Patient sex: F
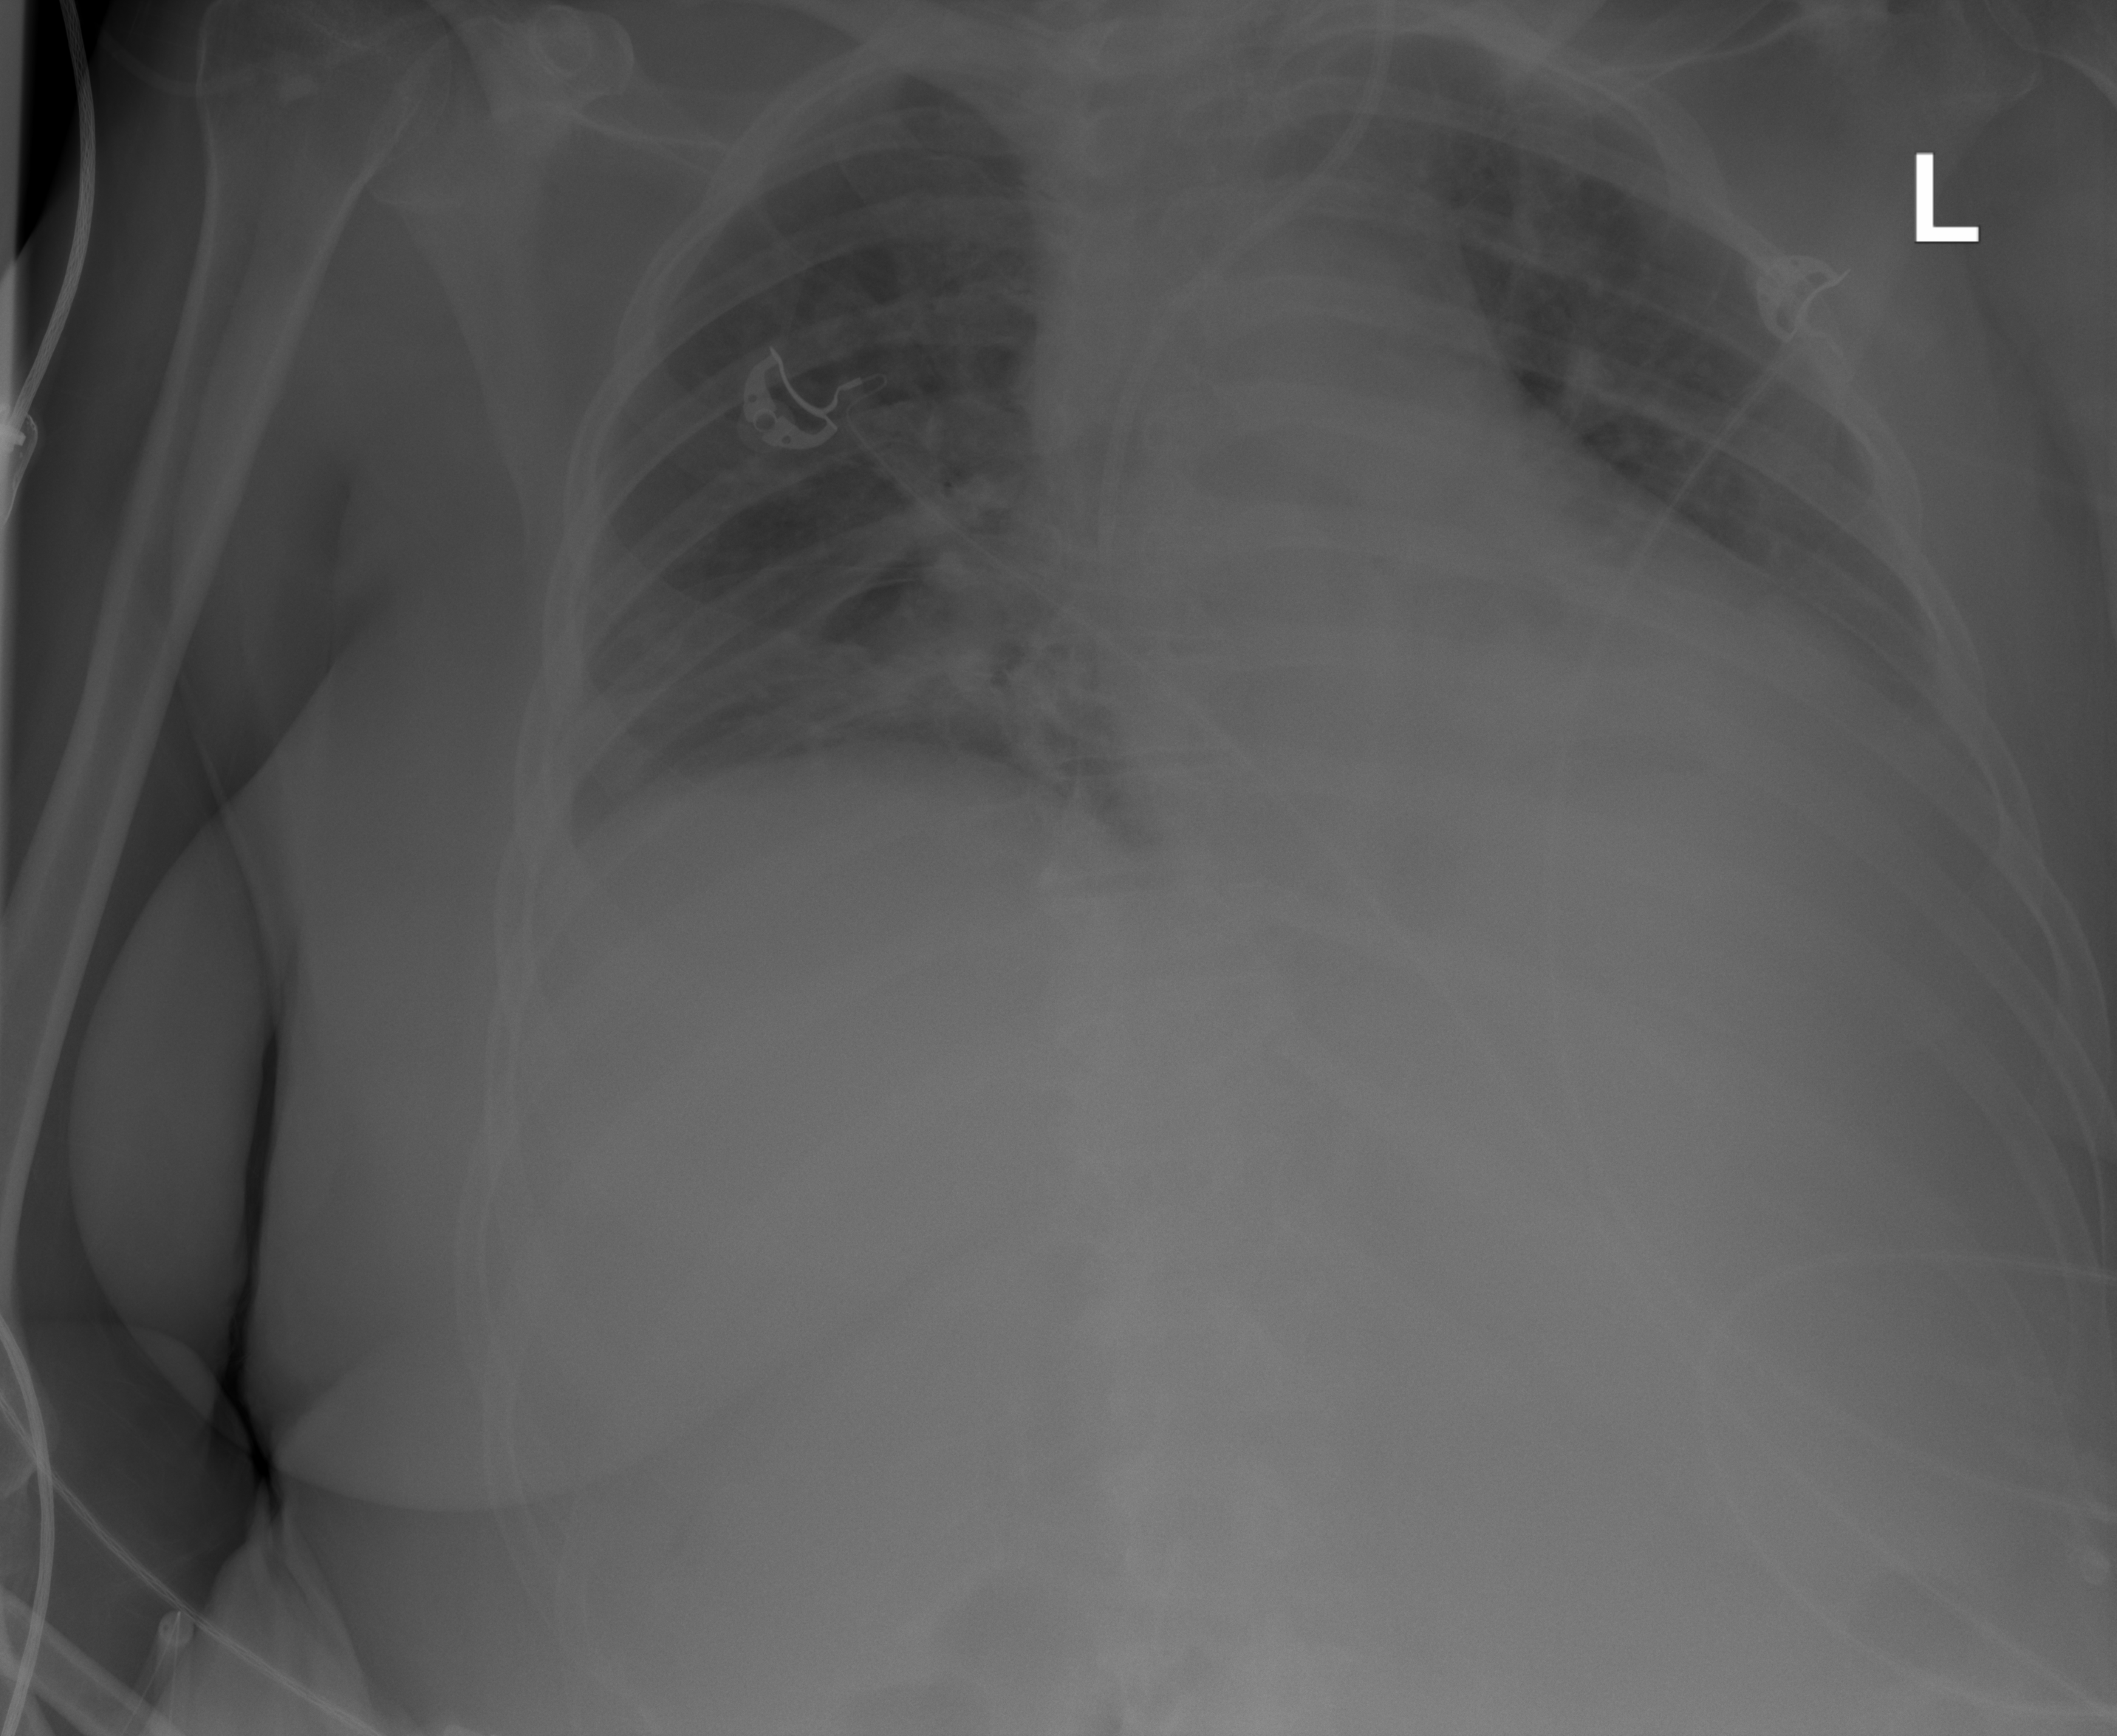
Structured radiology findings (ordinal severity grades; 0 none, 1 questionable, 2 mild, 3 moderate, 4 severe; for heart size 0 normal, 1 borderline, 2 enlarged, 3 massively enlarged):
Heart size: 2
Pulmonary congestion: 2
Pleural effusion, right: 2
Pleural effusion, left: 2
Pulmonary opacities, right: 2
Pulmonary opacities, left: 0
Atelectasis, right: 2
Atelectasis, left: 0